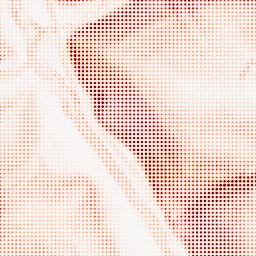
Category: morphological
Decomposition family: morphological_gradient
Decomposition parameters: size: 5
shape: diamond
Upsampling method: sinc_hamming
Upsampling parameters: scale: 8
kernel_size: 4
Upsampling scale: 8